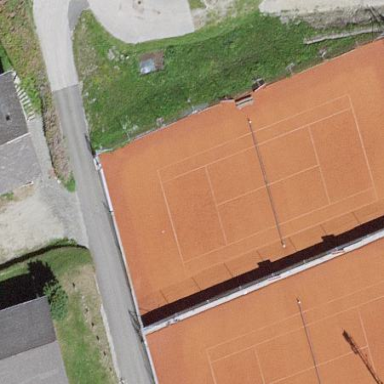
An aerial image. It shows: Tennis court in leisure pitch.